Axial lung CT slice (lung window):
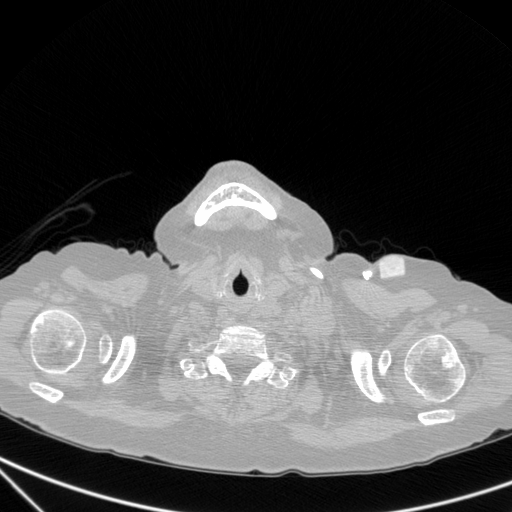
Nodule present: no